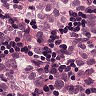
Metastatic tissue present: yes